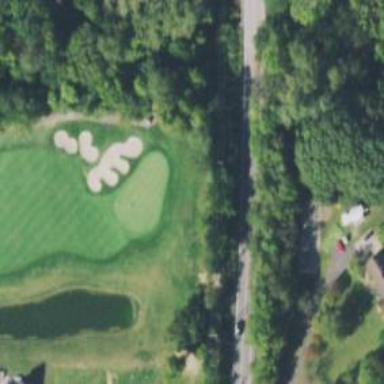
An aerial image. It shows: Golf hole.